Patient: sex M, age 26
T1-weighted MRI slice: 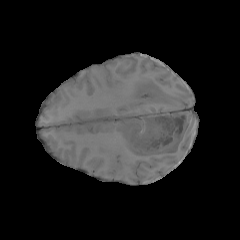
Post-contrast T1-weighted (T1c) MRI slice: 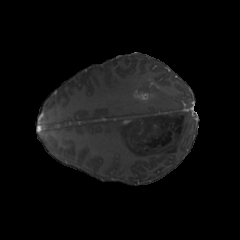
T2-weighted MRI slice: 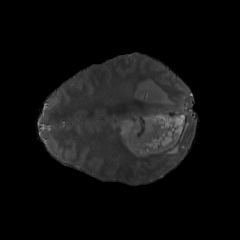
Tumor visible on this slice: yes
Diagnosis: Astrocytoma, IDH-mutant
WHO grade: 4